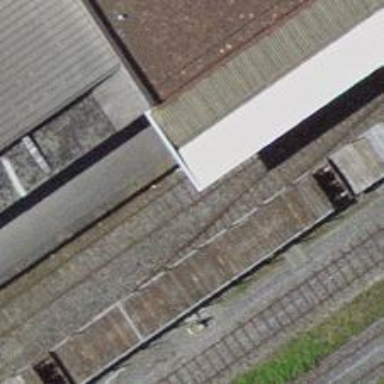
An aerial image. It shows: Railway yard with one track.